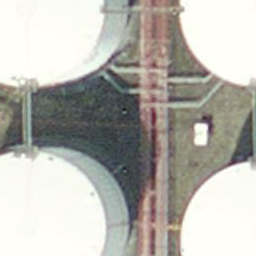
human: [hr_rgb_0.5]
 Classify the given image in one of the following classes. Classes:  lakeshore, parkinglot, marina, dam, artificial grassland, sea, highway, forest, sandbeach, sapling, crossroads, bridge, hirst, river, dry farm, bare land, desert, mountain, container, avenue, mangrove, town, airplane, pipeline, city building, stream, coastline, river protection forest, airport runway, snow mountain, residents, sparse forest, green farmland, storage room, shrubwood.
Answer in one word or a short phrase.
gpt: storage room